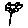
Label: flower